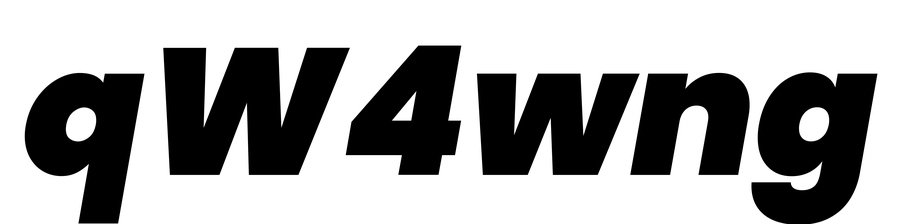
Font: Poppins-BlackItalic